Question: In the following picture , there is notification bar which shows "reload videos", I wanted to create something like that for my app. I looked at snack bar examples . But it seems we can't make it on top.

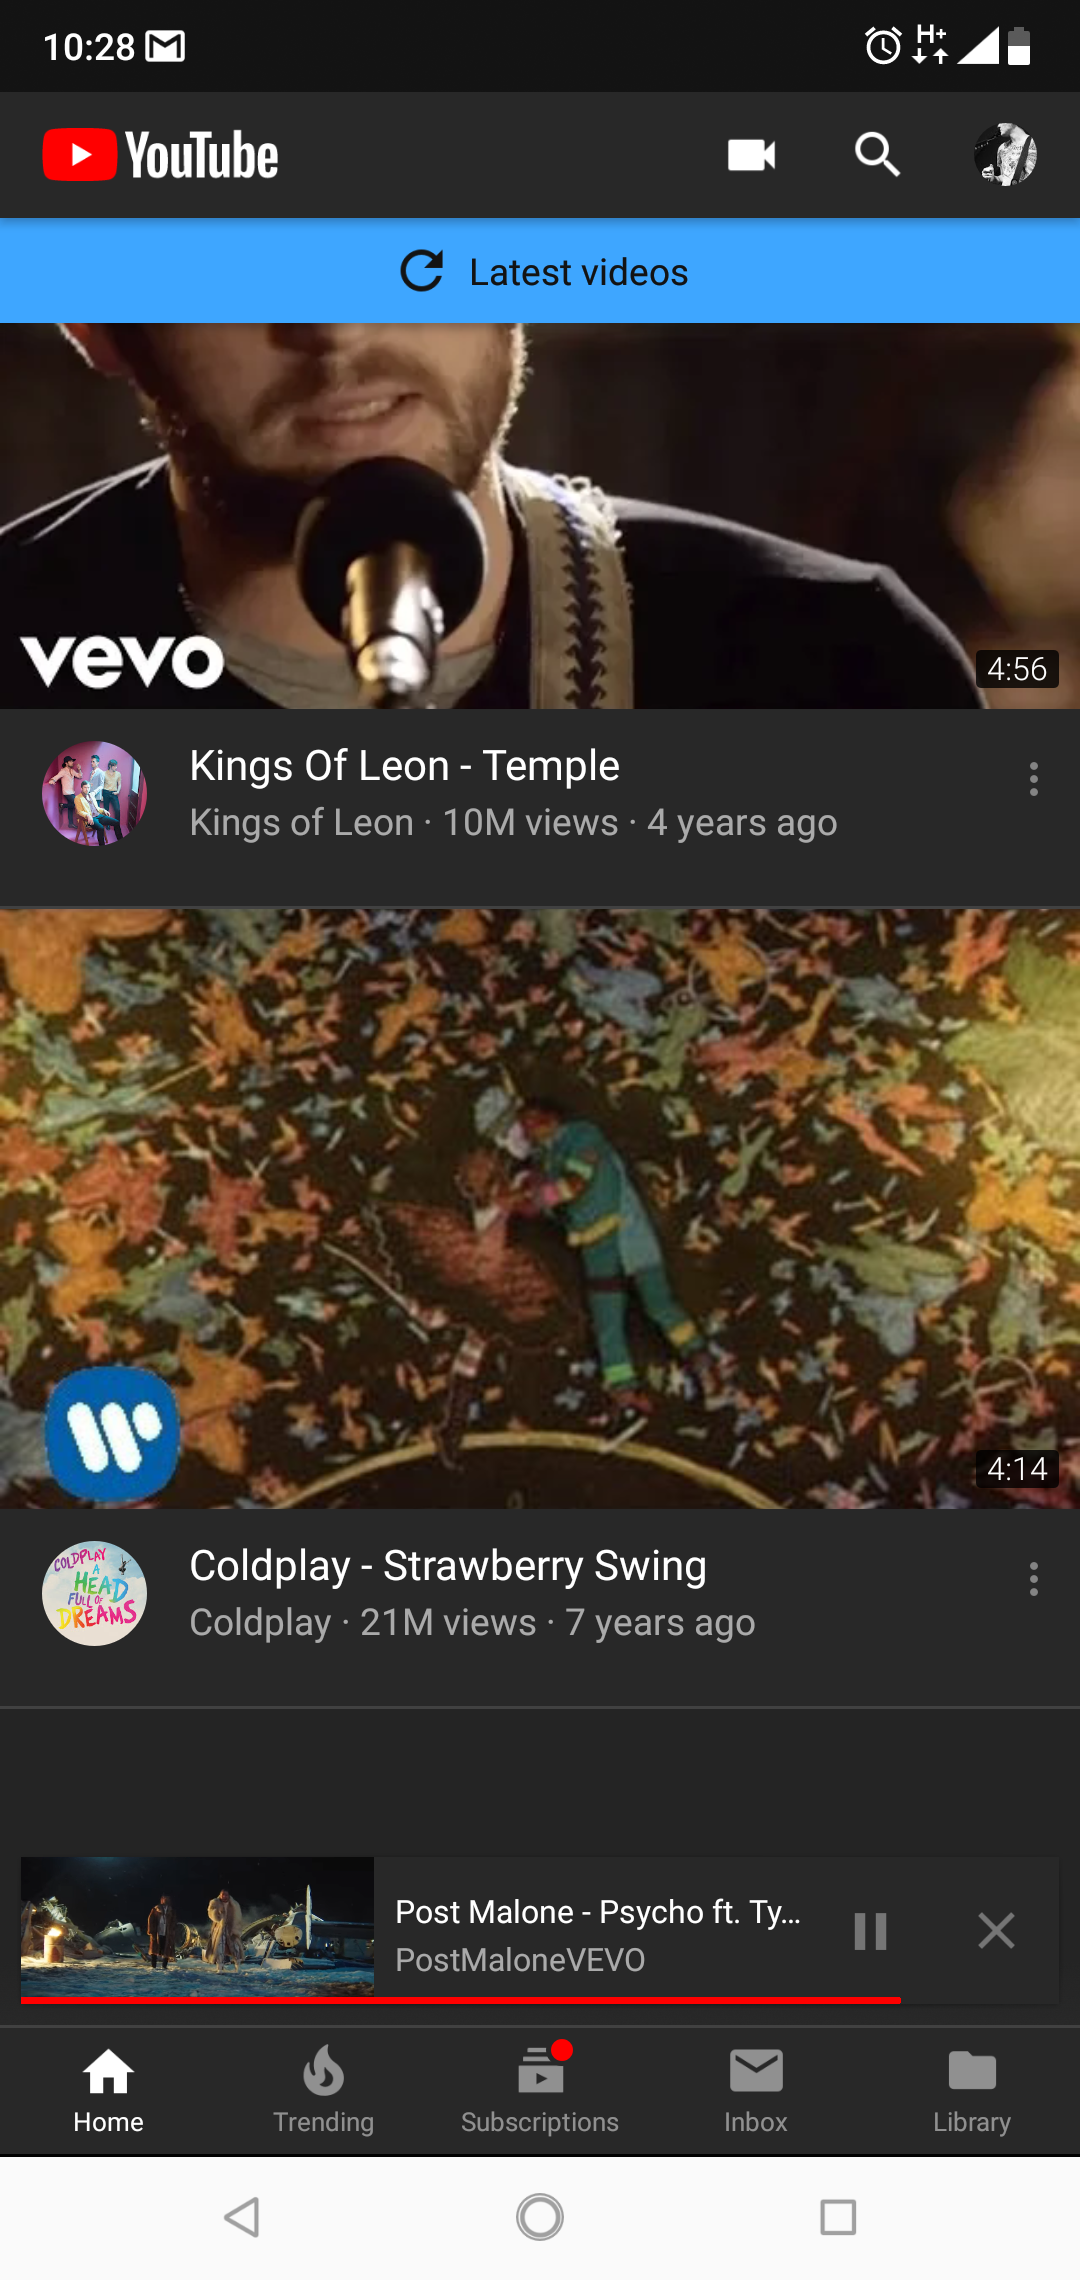
Answer: We can make Snackbar to be appear on top Using below code.
'''
Snackbar snack = Snackbar.make(parentLayout, str, Snackbar.LENGTH_LONG);
View view = snack.getView();
FrameLayout.LayoutParams params =(FrameLayout.LayoutParams)view.getLayoutParams();
params.gravity = Gravity.TOP;
view.setLayoutParams(params);
snack.show();
'''
As like youtube Snackbar you have to create a custom Snackbar. You can refer :-<URL> for creating it.
If you want more control over Snackbar animation, positions etc you can also use Crouton Library for creating Custom Snackbar.
Here is this link for Crouton:- <URL>